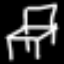
Label: chair